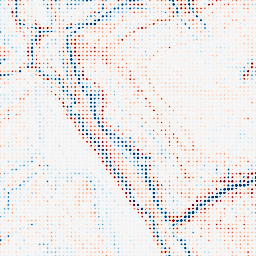
Category: edge_preserving
Decomposition family: bilateral
Decomposition parameters: d: 15
sigma_color: 75
sigma_space: 100
Upsampling method: sinc_blackman
Upsampling parameters: scale: 8
kernel_size: 4
Upsampling scale: 8